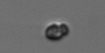
Label: Heterocapsa_rotundata